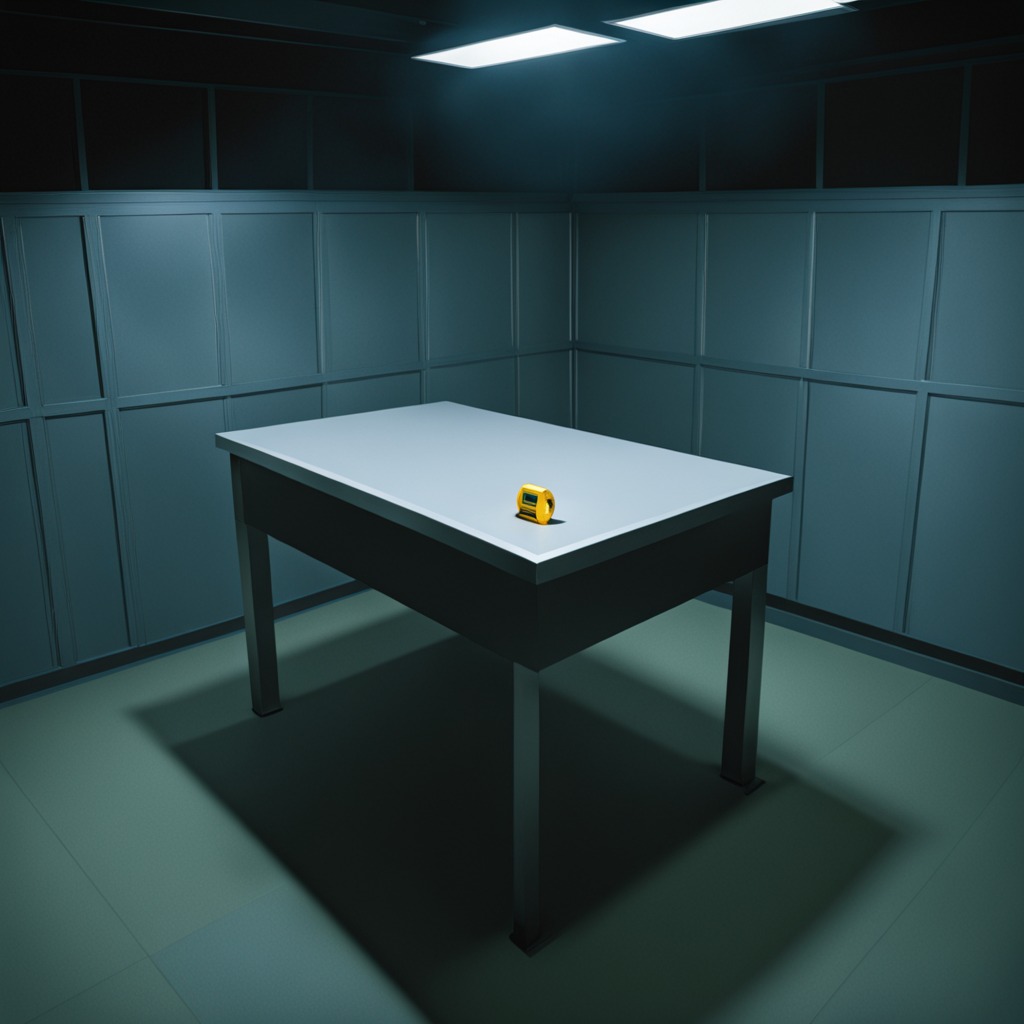
A measuring tape lies on the clean empty table in a railway signal maintenance room.